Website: macys
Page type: delivery-shipping
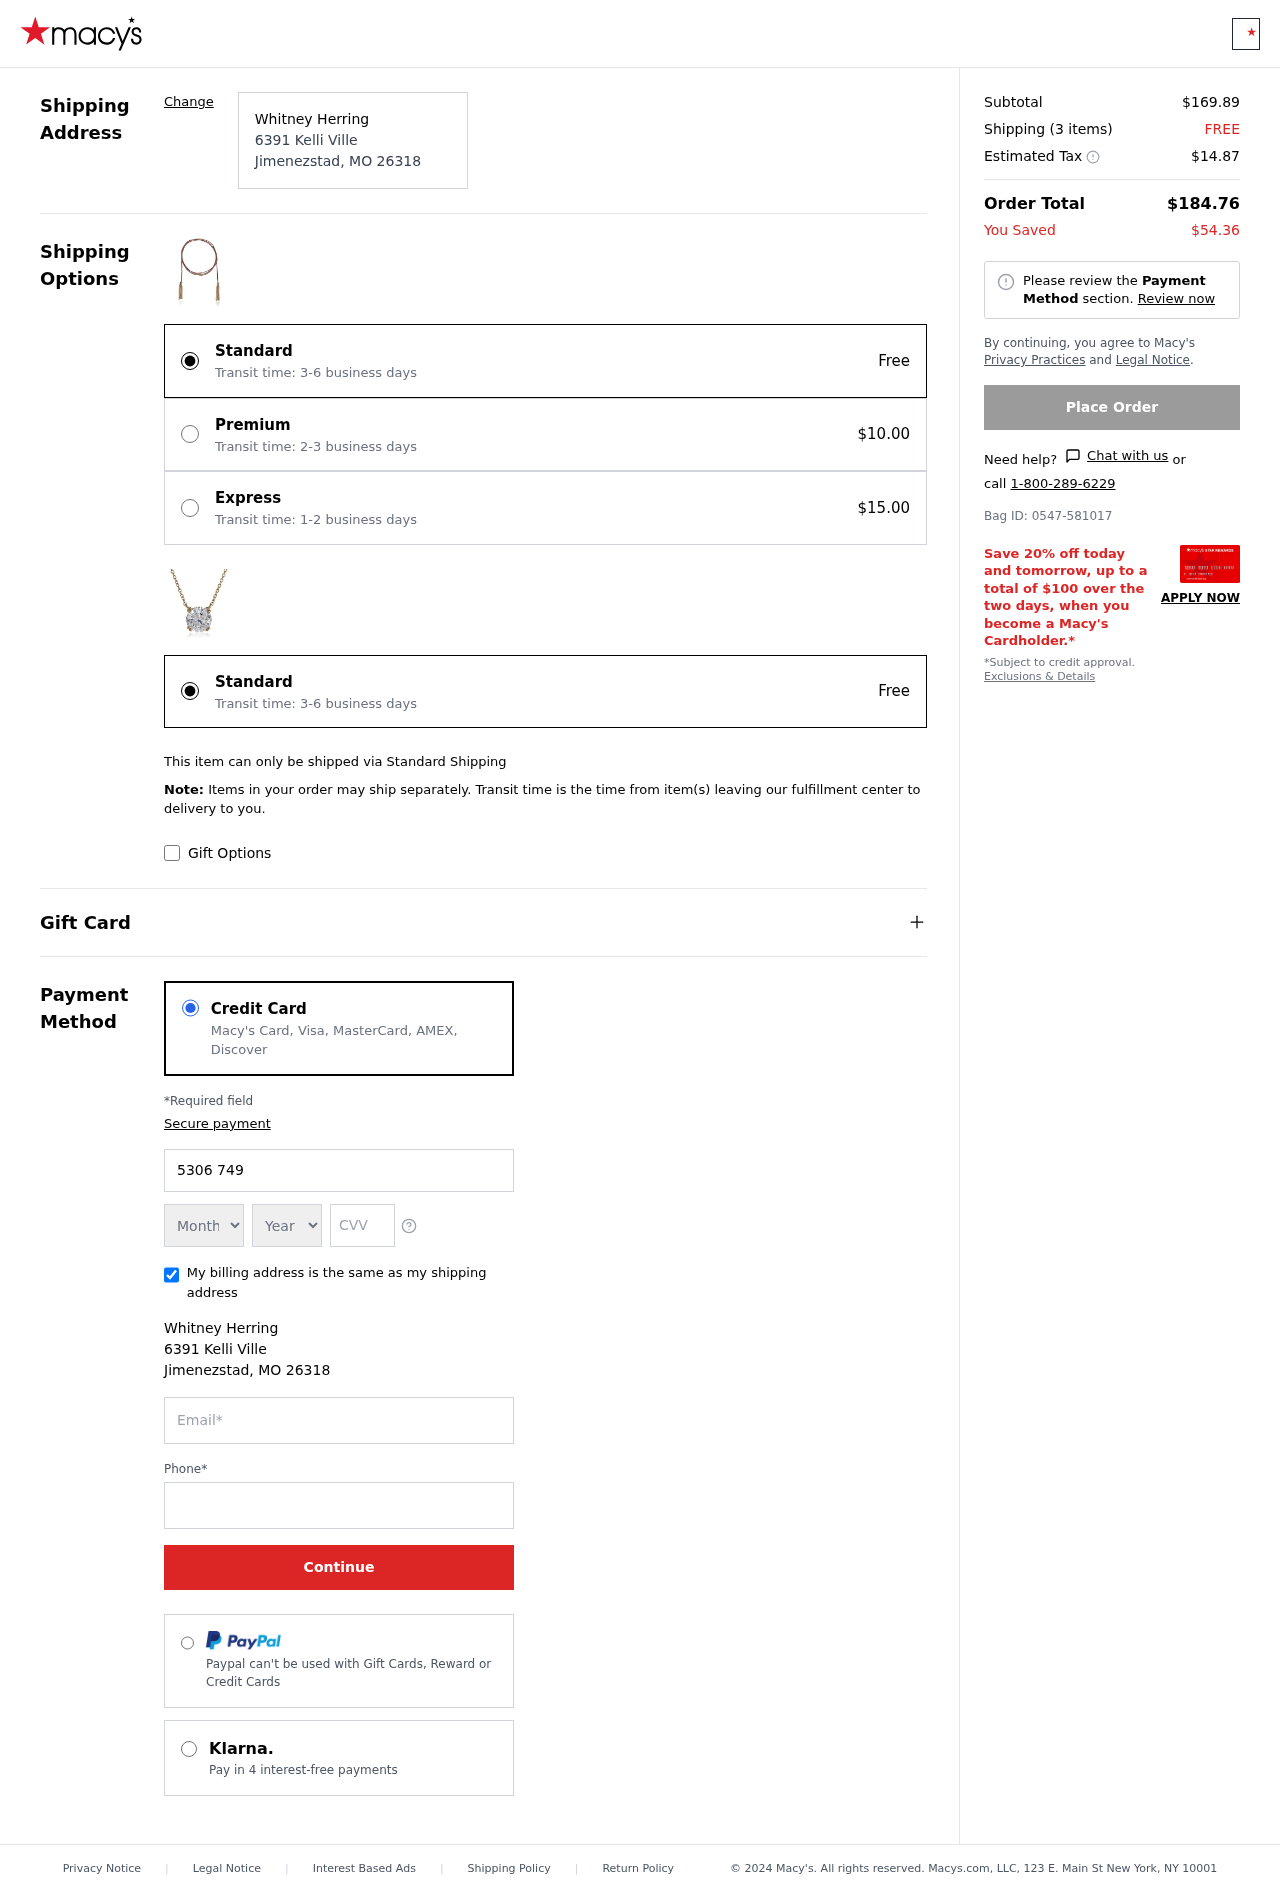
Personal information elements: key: PII_CARD_EXPIRY_MONTH
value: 12
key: PII_CARD_EXPIRY_YEAR
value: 30
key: PII_CITY
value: Jimenezstad
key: PII_CITY_STATE_ZIP
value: Jimenezstad, MO 26318
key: PII_FULLNAME
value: Whitney Herring
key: PII_POSTCODE
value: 26318
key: PII_STATE_ABBR
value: MO
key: PII_STREET
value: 6391 Kelli Ville
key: PII_CARD_NUMBER
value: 5306 7499 9102 1033
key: PII_CARD_CVV
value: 777
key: PII_EMAIL
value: whitneyherring@gmail.com
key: PII_PHONE
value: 3335377995
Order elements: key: ORDER_SUBTOTAL
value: $169.89
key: ORDER_NUM_ITEMS
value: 3
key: ORDER_SHIPPING_COST
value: FREE
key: ORDER_TAX
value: $14.87
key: ORDER_TOTAL
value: $184.76
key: ORDER_SAVINGS
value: $54.36
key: ORDER_BAG_ID
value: Bag ID: 0547-581017